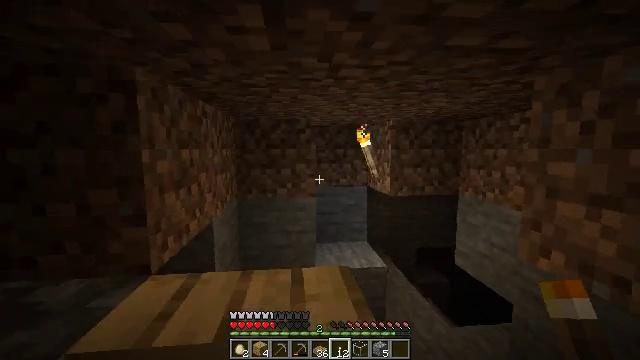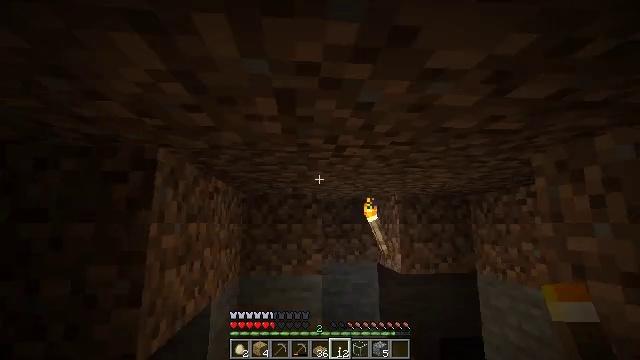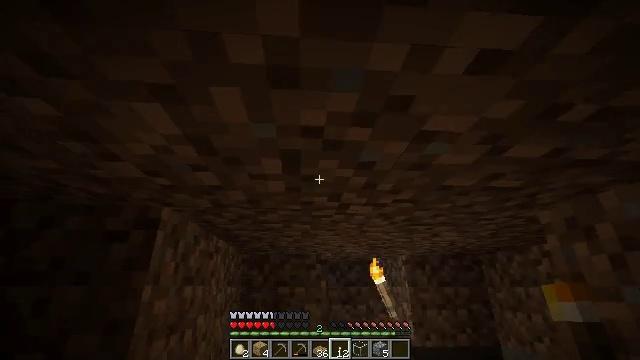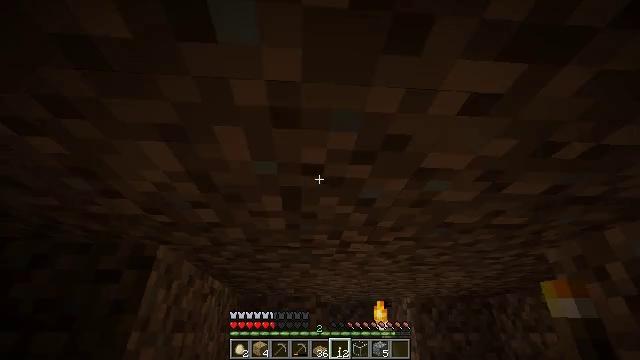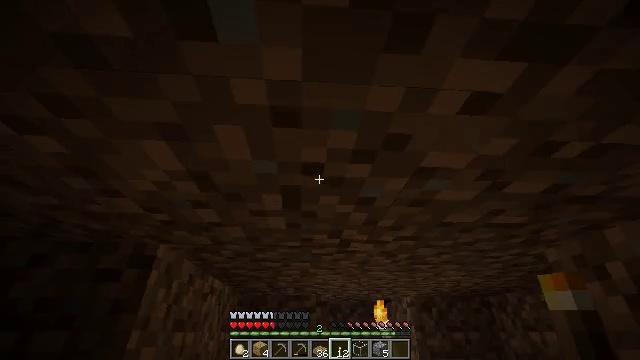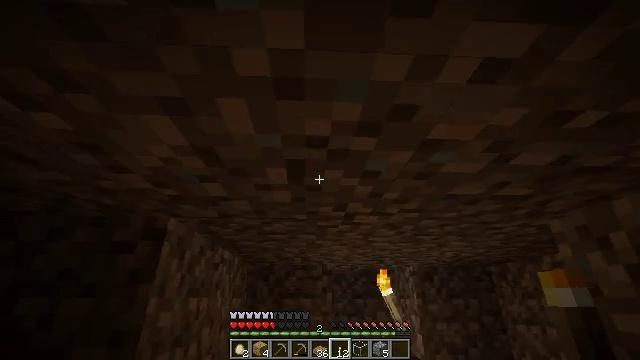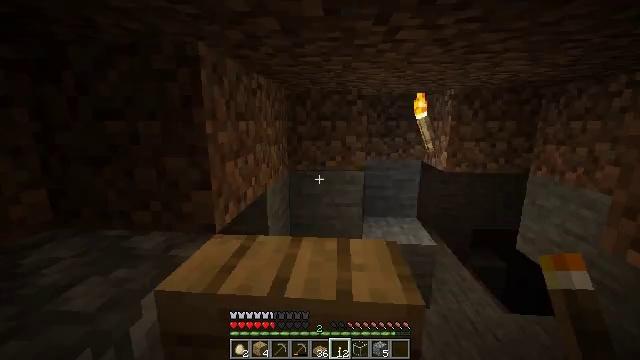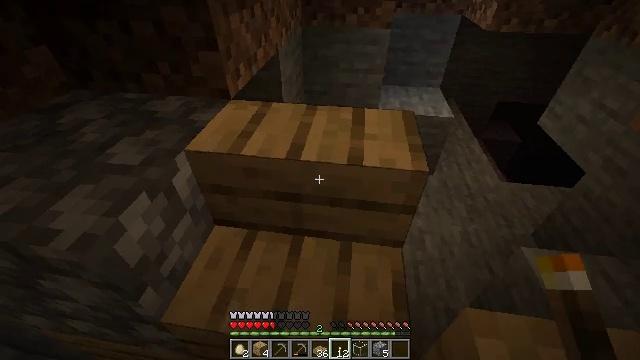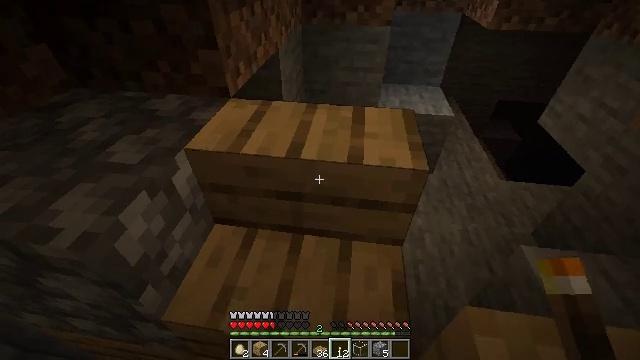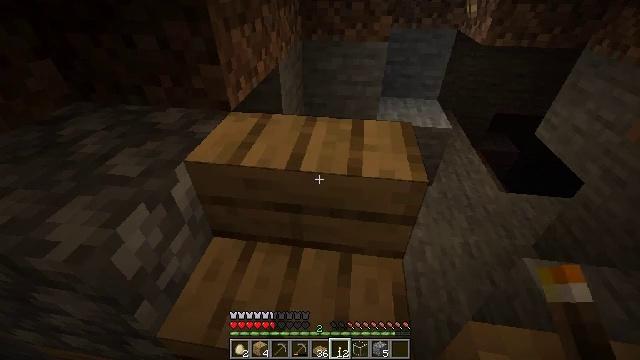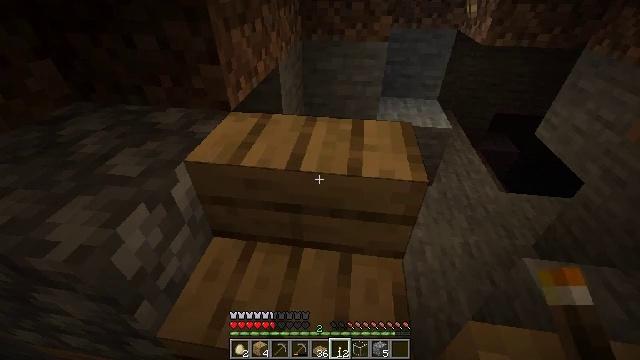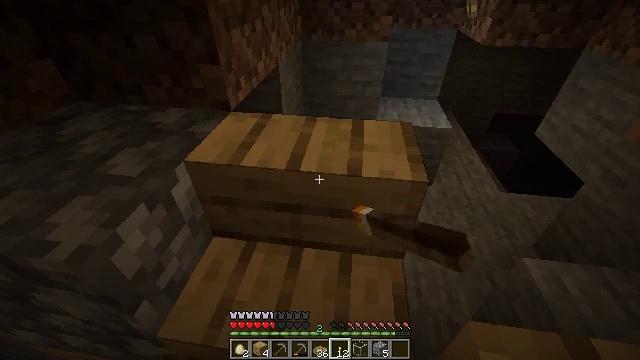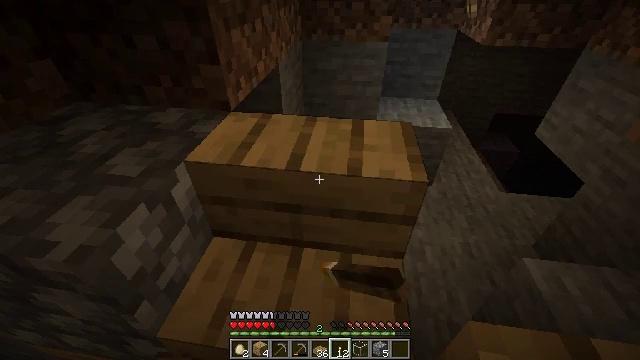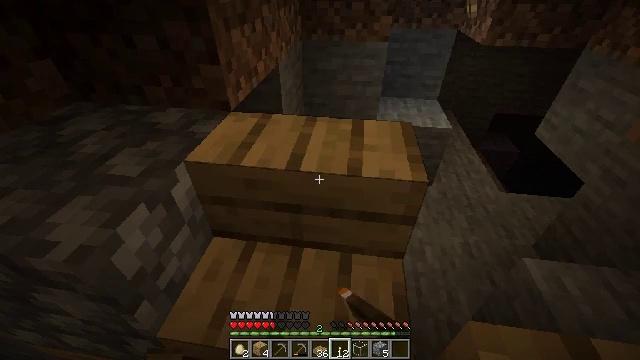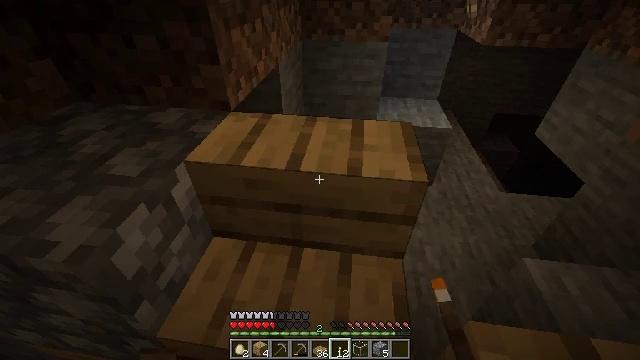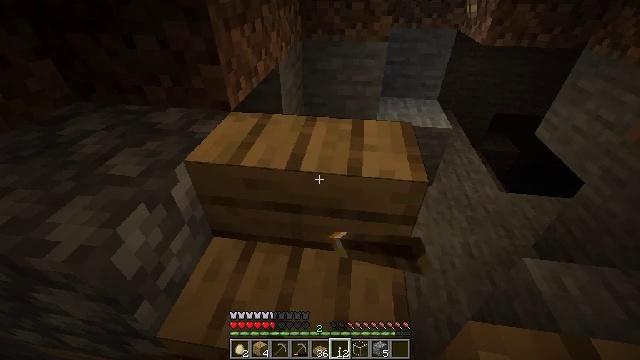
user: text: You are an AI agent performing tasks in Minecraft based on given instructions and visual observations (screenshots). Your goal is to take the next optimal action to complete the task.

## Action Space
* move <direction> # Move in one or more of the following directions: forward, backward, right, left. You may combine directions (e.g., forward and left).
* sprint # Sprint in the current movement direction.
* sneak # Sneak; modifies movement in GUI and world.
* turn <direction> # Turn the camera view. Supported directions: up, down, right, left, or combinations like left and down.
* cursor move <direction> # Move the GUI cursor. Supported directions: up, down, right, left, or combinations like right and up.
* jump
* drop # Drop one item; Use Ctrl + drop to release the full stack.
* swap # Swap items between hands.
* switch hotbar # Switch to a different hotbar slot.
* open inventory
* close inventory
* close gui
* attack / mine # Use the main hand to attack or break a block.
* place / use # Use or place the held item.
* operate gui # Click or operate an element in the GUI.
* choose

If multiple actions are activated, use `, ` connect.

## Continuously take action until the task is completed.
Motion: motion action
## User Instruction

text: Gather some oak stairs for reuse.
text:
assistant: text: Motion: turn left and up
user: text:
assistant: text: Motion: turn up
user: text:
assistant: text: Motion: turn up
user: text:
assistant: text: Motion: no_op
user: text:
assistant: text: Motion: turn left and down
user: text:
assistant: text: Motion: turn left and down
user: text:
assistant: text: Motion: turn left and down
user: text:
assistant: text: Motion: no_op
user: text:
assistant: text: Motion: turn up
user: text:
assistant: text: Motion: attack / mine
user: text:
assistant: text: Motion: attack / mine
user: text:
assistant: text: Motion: attack / mine
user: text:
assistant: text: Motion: attack / mine
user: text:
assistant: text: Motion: attack / mine
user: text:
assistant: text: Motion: attack / mine
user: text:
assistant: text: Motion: attack / mine
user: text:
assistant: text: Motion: attack / mine
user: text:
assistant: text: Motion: attack / mine
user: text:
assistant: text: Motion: attack / mine
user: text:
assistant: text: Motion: attack / mine
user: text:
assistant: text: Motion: attack / mine
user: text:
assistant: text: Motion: attack / mine
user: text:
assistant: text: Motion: attack / mine
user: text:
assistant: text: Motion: turn down, attack / mine
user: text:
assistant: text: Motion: turn down, attack / mine
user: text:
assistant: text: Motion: attack / mine
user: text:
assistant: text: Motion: attack / mine
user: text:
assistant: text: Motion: attack / mine
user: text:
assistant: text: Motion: attack / mine
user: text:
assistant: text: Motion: attack / mine